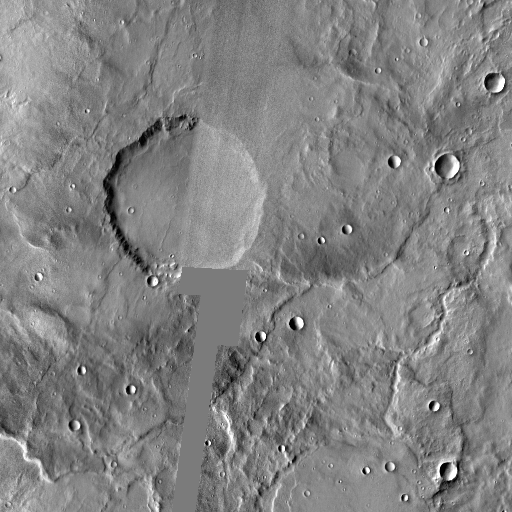
Crater classes present: Background, Other, Buried, Secondary